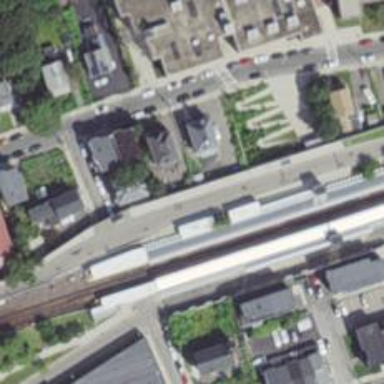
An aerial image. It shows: Platform at the railway with shelter for public transport.